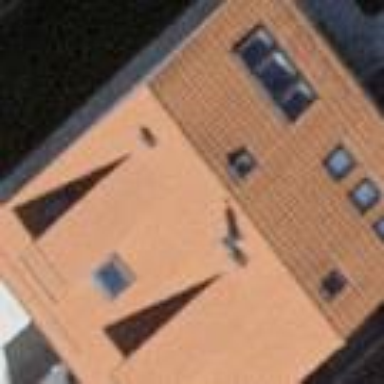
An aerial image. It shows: Gabled house with pitched roof.